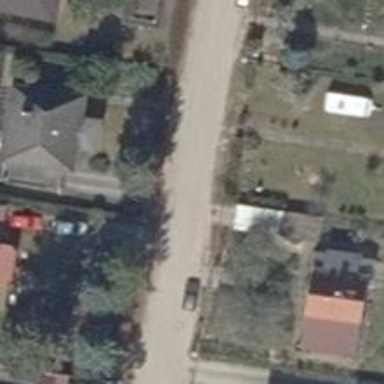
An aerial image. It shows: Driveway.